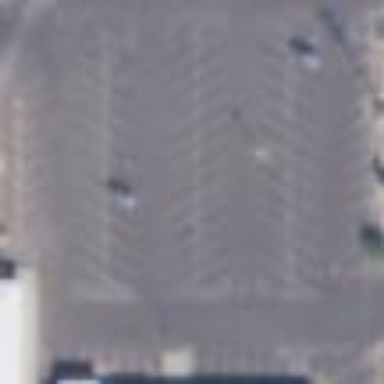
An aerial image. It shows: Parking area.